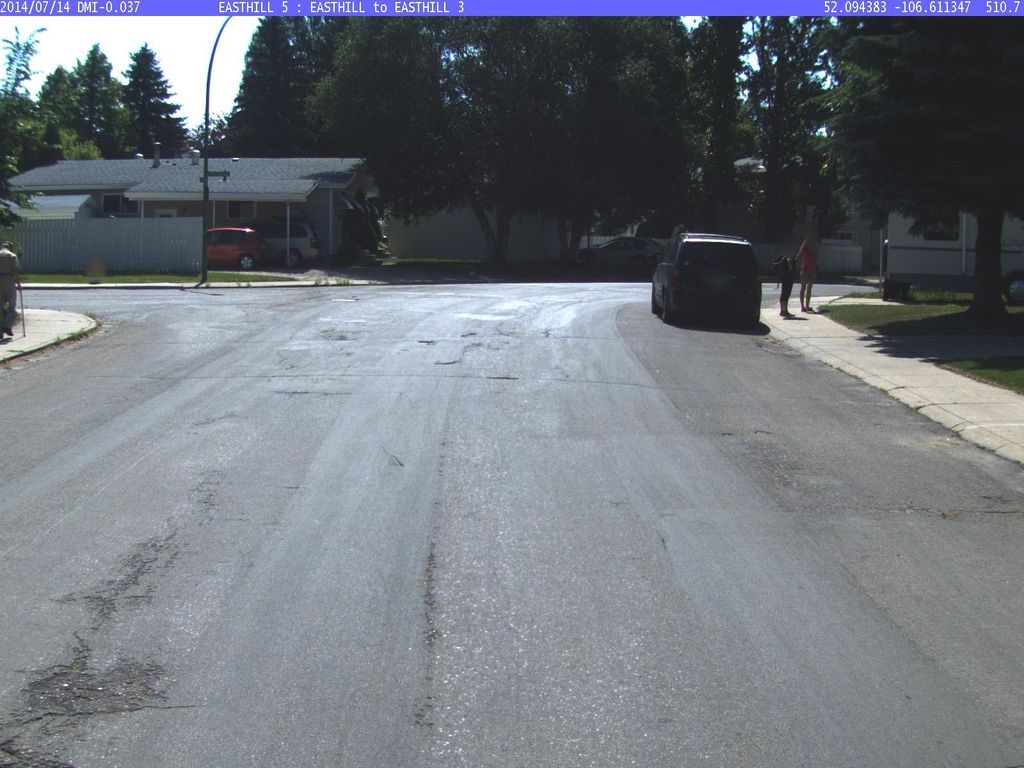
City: saskatoon